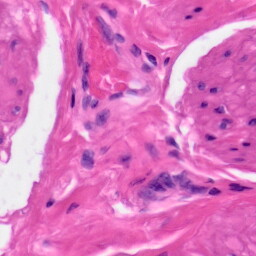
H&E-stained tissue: Skin